Question: How do I make the distance between the icon and the text less/smaller?

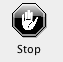
Answer: Use 'setIconTextGap'
'''
button.setIconTextGap(button.getIconTextGap() - 1);
'''
'''
button.setIconTextGap(button.getIconTextGap() + 1);
'''